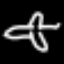
Label: airplane